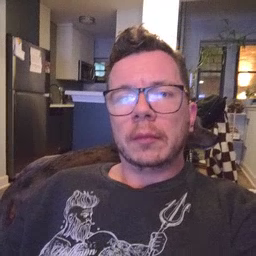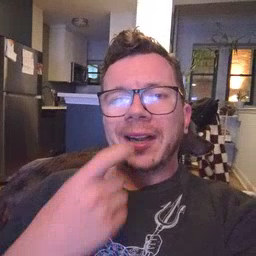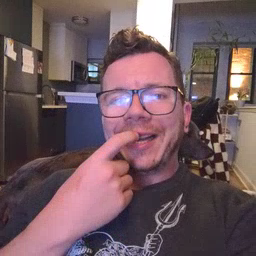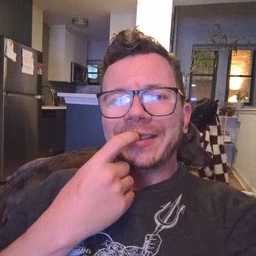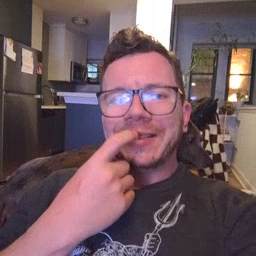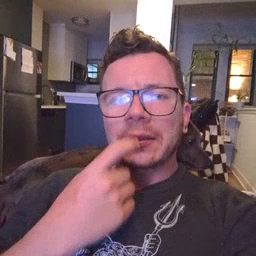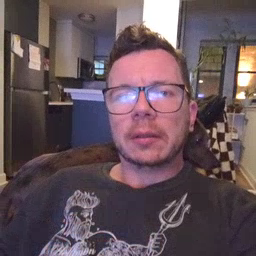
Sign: glasswindow